Question: For some reason when I use the Print Simulator, I get a weird yellow background color in the margin:
I don't have a physical AirPrint printer to test it on, so I'm not sure if it's just a simulator issue or not.
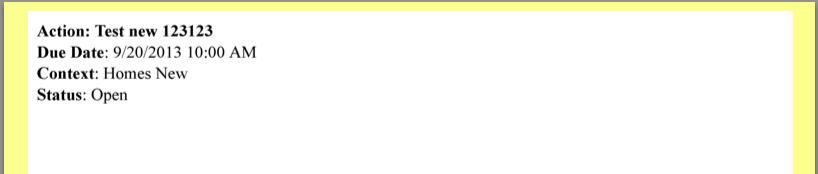
Answer: That yellow area is configurable in the printer simulator. It is controlled by the 'Show printable area' option in the printer simulator preferences.
It serves as a guide to verify the print layout, as per the docs, anything that appears in the yellow area will be clipped by an actual printer.